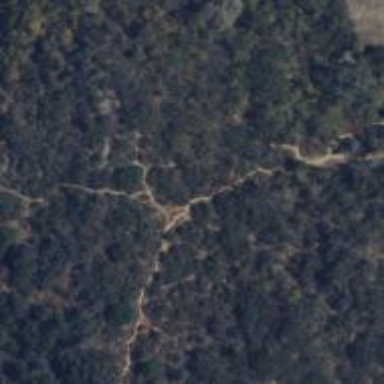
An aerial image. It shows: Path.